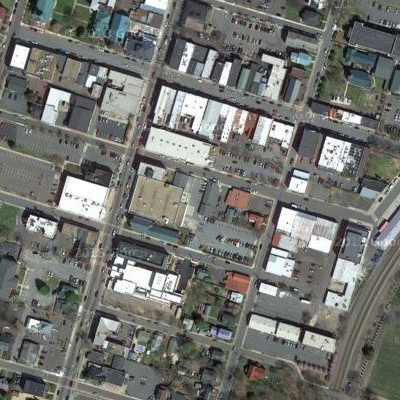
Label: Industry